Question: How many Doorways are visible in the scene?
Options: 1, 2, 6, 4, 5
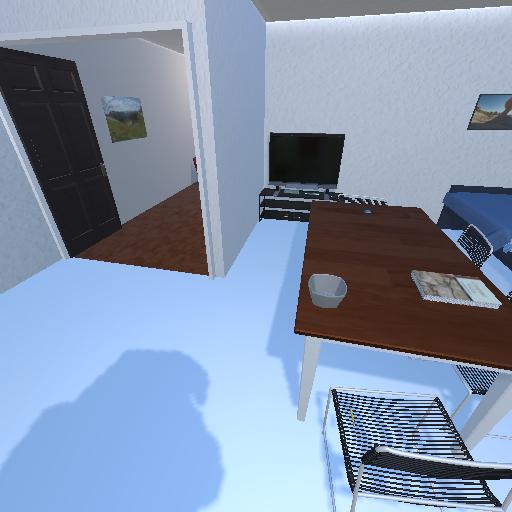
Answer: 1